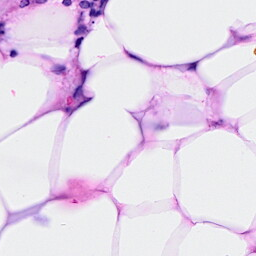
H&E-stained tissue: Breast